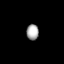
Tissue: lung
Cell type: Endothelial cells
Senescence score: 0.5684
Nuclear area (px): 188
Mean DAPI intensity: 168.622